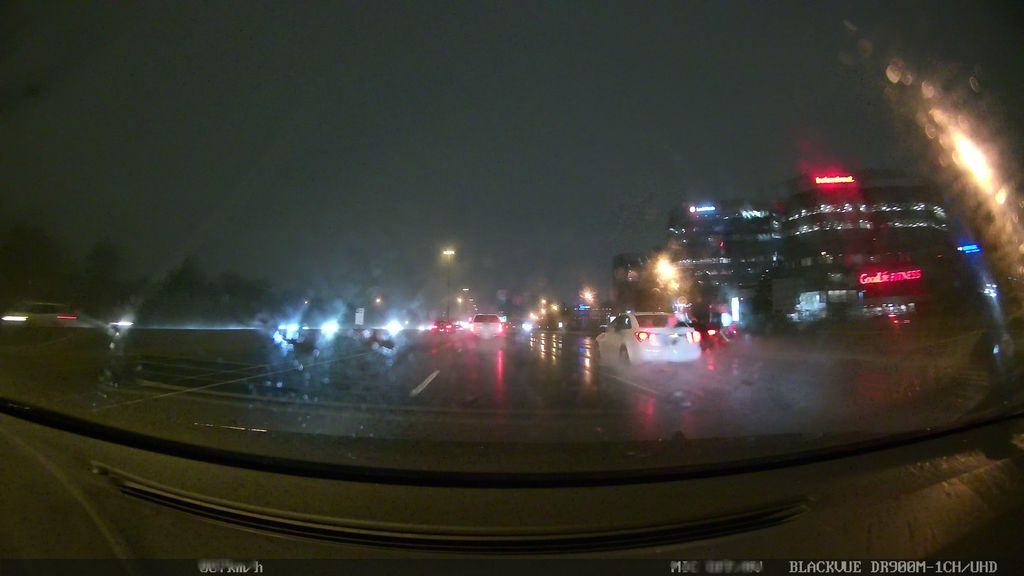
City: toronto